Question: I saw <URL> which download files using Ajax some other fallback techniques.
But since ajax download file feature is not supported in all browsers , he used a trick with Iframe. ( which is pretty easy to implement)
But one thing caught my eye :
> He also added an option which tells you when the file has finished
download.
He did it via 'cookie'. He polls to see if the 'cookie' via 'setInterval'. as long as the 'cookie' does not exist - the file wasn't finish download.( and when the 'cookie' is present - the file has downloaded)
So the header for downloading a file is:
'Content-Disposition: attachment; filename=Report0.pdf'
And he added :
'Set-Cookie: fileDownload=true; path=/'
But then I thought - who said that 'set-cookie' is called the file has finish downloaded ?
Looking at the actual headers :

Does the browser each header according to the actual order of appearance ?
Are there any headers which must appear to other headers ?
Does the digest of each header - blocks the digest until current hedare digest is completed ? I mean : does the line 'content-disposition:attachment;filename=1.jpg' prevents the browser from digesting the next header - until the 'filename=1.jpg' is finished loading ?
nb
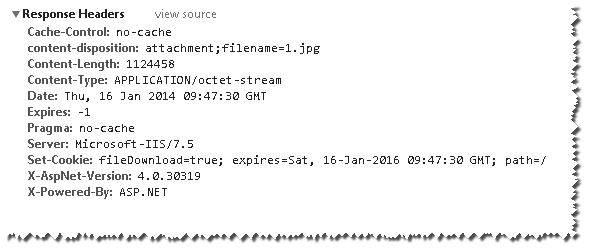
Answer: You're right to be skeptical.
There's no requirement that a client wait until the response body is complete to evaluate the 'Set-Cookie' header that preceded the body, and there's in fact good reason to believe that most browsers will set the cookie before the body is complete (since many web pages will look at 'document.cookie' in JavaScript inside a HTML page).
In fact, I tested this (using a MeddlerScript you can see here: <URL> and found that IE, Chrome and Firefox all set the cookie before the download completes, and set the cookie even if the user hits "Cancel" on the download.
The HTTP specification includes the notion of a 'Trailer' (which is a header that appears after the response body) but these are little used and not supported in many clients (e.g. WinINET/IE). If the client support Trailers, the server could send the Set-Cookie header the body which would mean that the client couldn't see it until the body finished downloading.